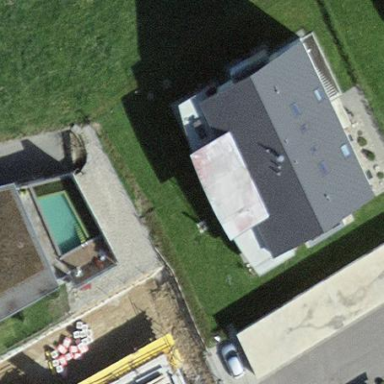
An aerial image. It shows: View of roof of building.